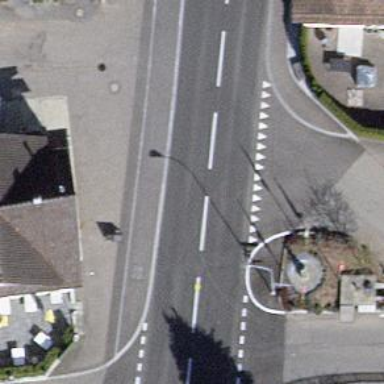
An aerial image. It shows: Marked road crossing.